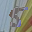
Label: 5